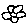
Label: flower